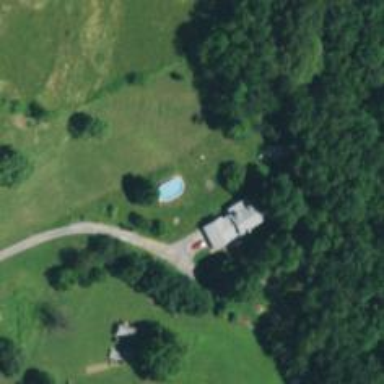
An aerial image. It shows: Swimming pool located in leisure land.